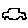
Label: car